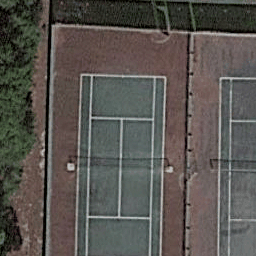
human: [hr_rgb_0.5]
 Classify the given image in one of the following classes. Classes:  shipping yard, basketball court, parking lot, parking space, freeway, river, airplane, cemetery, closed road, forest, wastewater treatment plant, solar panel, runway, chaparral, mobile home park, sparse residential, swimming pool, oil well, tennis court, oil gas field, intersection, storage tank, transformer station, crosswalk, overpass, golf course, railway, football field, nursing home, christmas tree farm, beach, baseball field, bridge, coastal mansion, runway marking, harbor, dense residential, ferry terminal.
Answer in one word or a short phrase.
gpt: tennis court